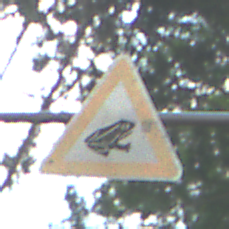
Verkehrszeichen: AmphibienwanderungLinks
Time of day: MorningAfternoon
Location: Outdoor (Urban)
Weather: PartlyCloudy
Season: NotSpecified
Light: Natural